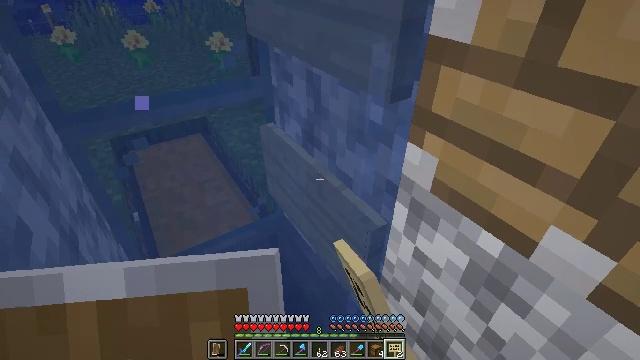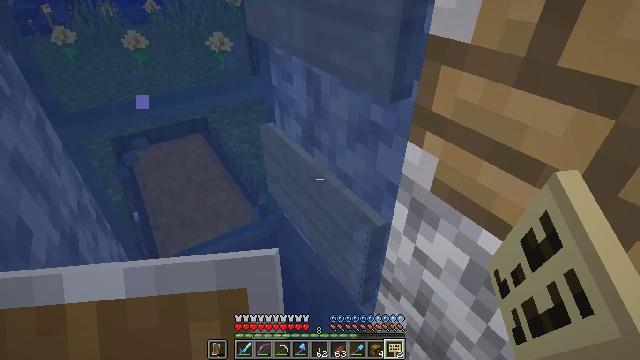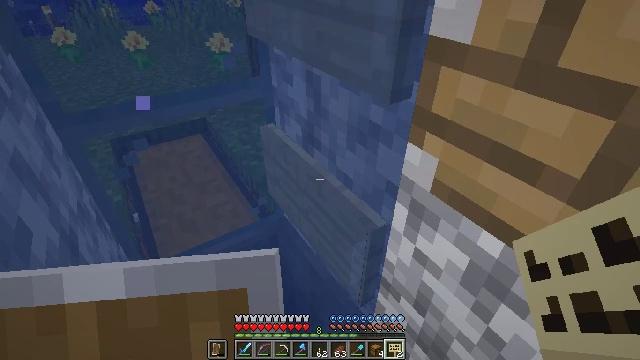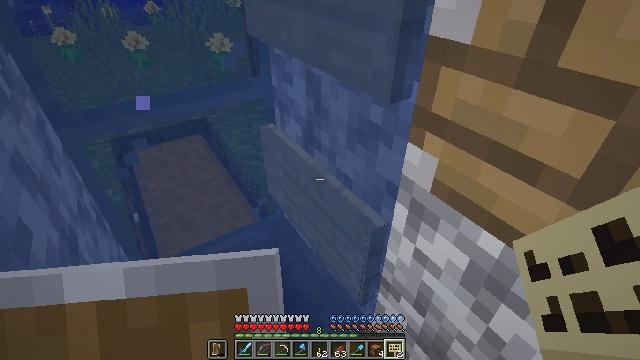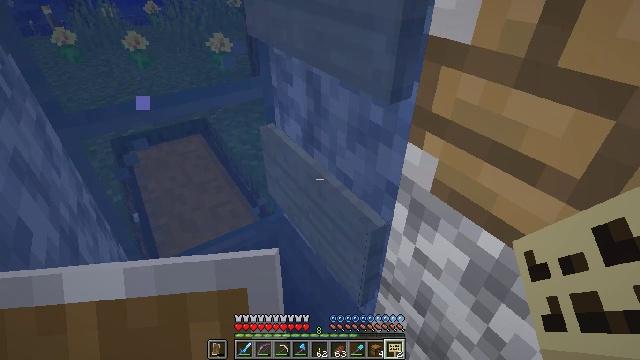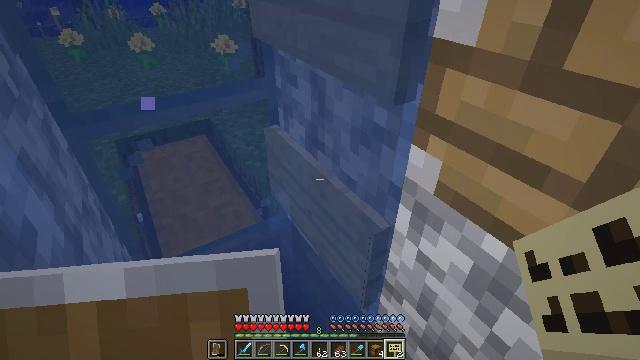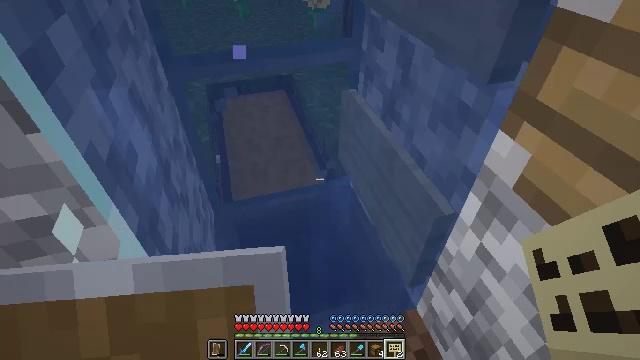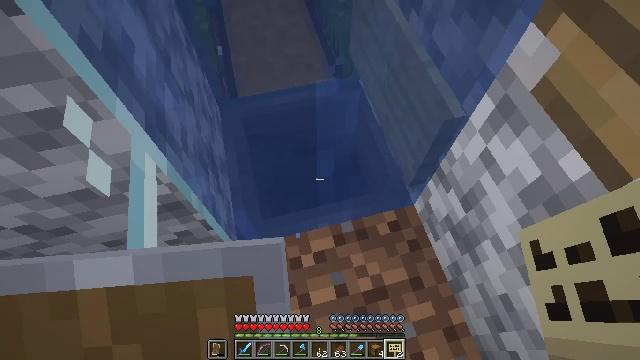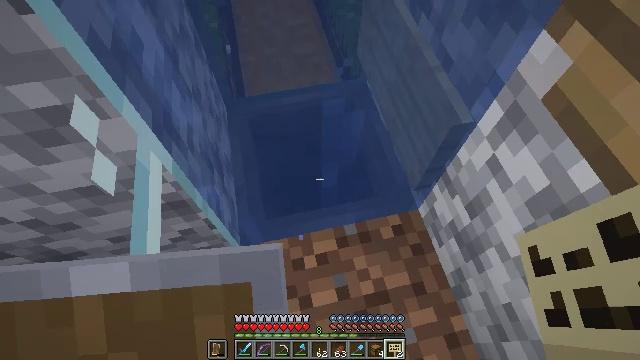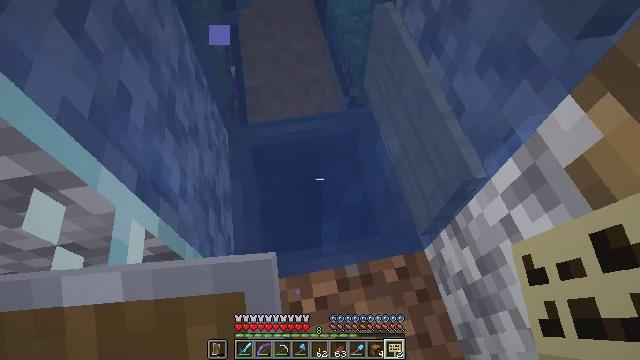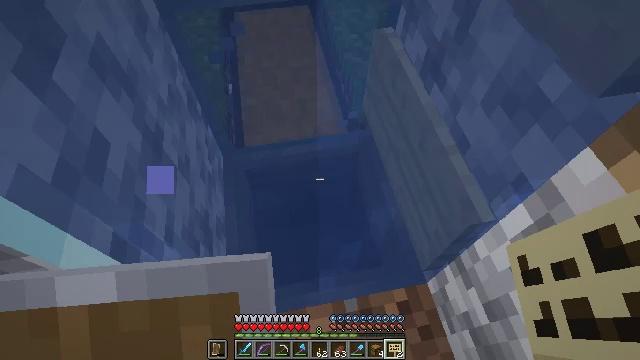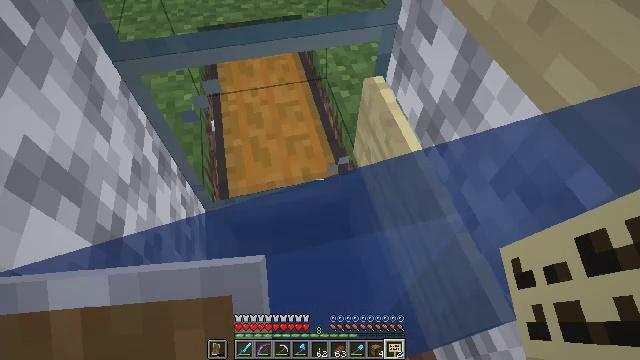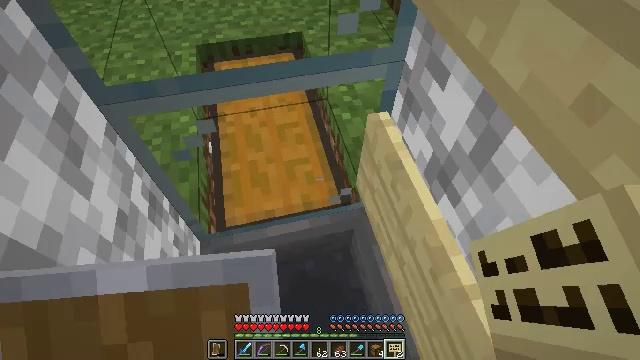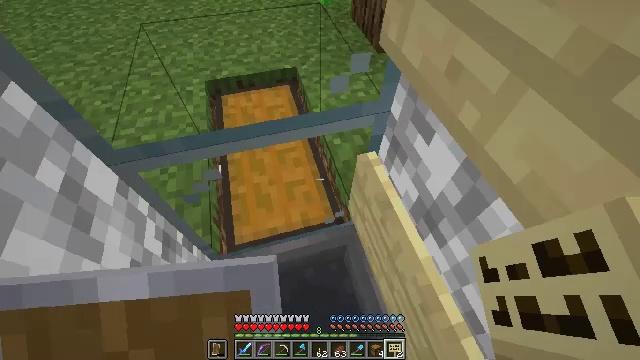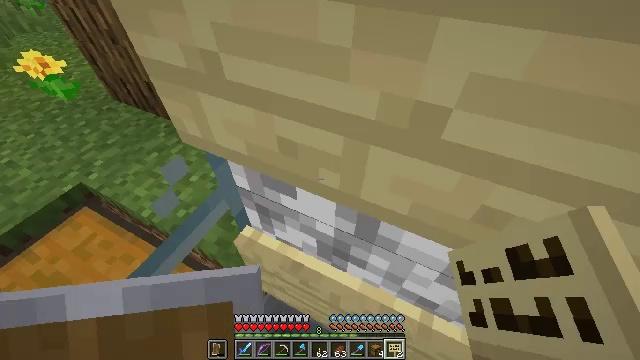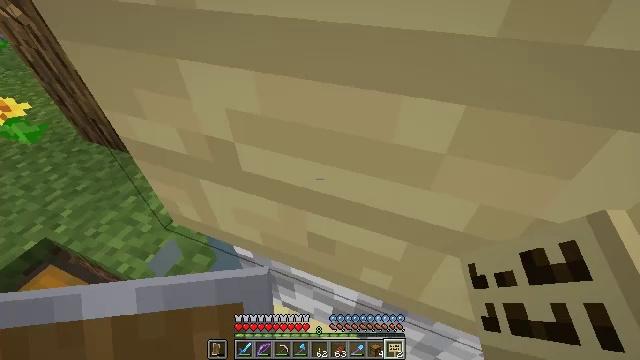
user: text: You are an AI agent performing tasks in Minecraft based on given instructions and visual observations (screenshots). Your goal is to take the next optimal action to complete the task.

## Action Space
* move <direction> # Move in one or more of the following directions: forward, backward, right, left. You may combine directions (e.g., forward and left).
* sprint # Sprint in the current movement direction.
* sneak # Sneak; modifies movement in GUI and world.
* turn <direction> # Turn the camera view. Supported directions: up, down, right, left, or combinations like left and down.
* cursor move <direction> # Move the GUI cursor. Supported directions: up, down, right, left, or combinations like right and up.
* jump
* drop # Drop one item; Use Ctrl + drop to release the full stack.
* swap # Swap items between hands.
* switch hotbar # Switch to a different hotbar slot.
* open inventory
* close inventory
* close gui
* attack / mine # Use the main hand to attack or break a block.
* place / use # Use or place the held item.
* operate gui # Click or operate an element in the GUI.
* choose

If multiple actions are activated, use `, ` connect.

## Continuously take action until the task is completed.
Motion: motion action
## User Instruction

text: Remove a birch sign from the inventory.
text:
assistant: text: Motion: cursor move down, open gui
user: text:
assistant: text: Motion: close gui
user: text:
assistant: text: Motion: no_op
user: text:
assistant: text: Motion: no_op
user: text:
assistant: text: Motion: no_op
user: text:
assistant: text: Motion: turn left and down
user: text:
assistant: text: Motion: turn left and down
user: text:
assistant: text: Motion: move forward, turn left
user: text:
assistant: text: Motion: move forward, turn left and up
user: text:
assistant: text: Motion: move forward, turn up
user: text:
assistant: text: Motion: move forward, turn right and up
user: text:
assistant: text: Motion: move forward, turn up
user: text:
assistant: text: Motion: move forward, turn right
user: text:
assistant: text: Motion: move forward, turn right and up
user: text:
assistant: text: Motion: turn right and up
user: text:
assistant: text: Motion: turn right and up
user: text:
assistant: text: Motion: turn right and up
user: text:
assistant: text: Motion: turn right and up
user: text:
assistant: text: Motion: no_op
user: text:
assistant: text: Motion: turn left
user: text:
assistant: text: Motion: turn right and up
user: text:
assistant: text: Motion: turn right and up
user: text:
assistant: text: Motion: turn up
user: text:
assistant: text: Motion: turn left and up
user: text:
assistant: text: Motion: no_op
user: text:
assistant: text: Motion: no_op
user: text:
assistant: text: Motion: move forward, turn right and down
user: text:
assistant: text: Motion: move forward, turn right and down
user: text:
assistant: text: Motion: move forward, turn right and down
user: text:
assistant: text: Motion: move forward, turn right and down